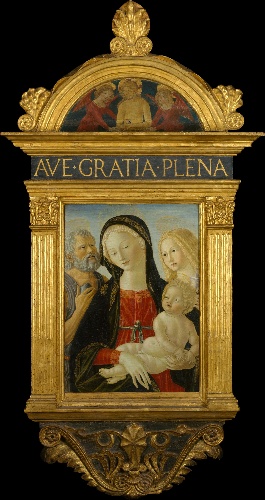
Title: Madonna and Child with Saints Jerome and Mary Magdalen
Artist: Neroccio de' Landi
Artist bio: Italian, Siena 1447–1500 Siena
Date: ca. 1490
Object type: Painting
Classification: Paintings
Medium: Tempera on wood
Dimensions: 24 x 17 1/4 in. (61 x 43.8 cm)
Department: European Paintings
Credit line: Gift of Samuel H. Kress Foundation, by exchange, 1961
Accession year: 1961
Repository: Metropolitan Museum of Art, New York, NY
Tags: Madonna and Child|Mary Magdalene|Saint Jerome